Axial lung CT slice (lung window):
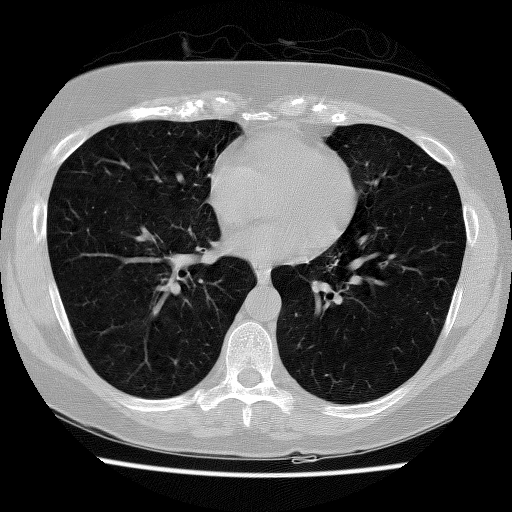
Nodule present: no